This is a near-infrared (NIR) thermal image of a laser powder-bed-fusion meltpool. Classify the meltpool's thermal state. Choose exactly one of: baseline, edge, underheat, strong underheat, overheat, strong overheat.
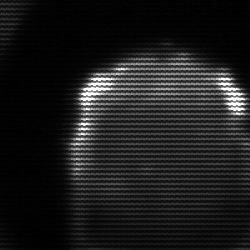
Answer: edge